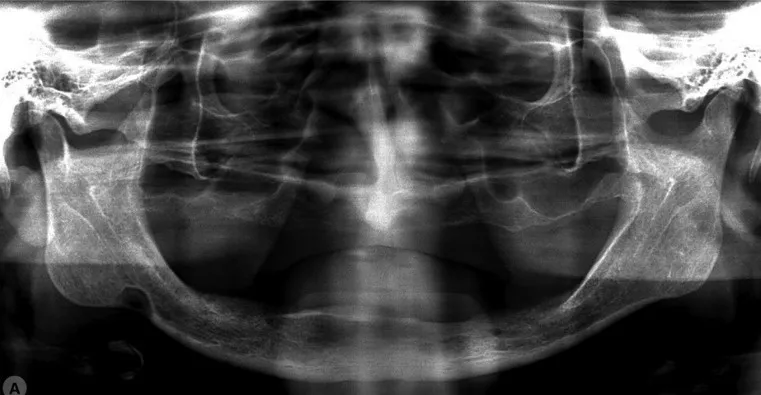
(A) Panoramic radiography showing a well-defined unilocular radiolucent area in the right posterior portion of the mandible near to the angle and in close contact to the inferior border.
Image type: radiology (x_ray)